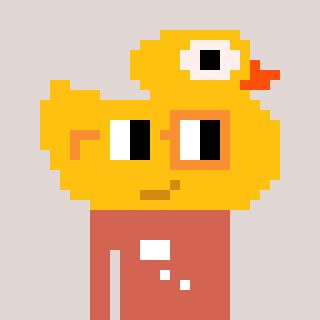
a pixel art character with square yellow and orange glasses, a ducky-shaped head and a peachy-colored body on a warm background